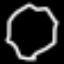
Label: octagon